Question: The function shall establish a mapping between a process virtual address space and a device file or physical memory region.
A has the following sections:

Which region of does use for mapping?
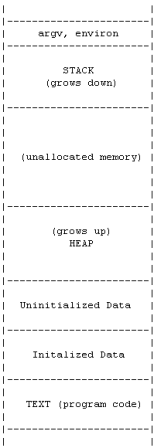
Answer: Mmap uses "unallocated memory".
Please note that the picture you drew is unlikely to be used on any UNIX system that is younger than about 30 years. UNIX do have that memory layout in the early 70s, but the picture is much more complicated nowdays, especially when using shared libraries.